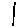
Label: line